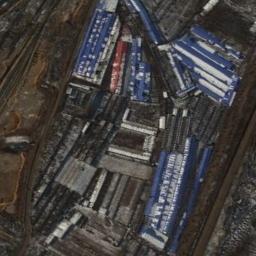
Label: industrial_area